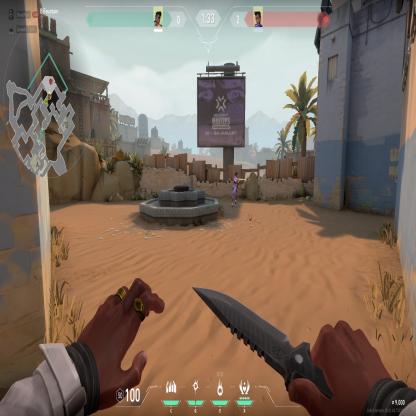
Label: enemy